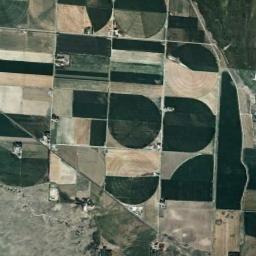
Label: circular_farmland